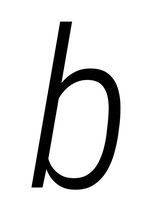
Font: Roboto-Italic_Condensed_Light_Italic